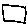
Label: square